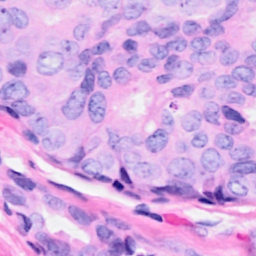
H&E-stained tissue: Breast